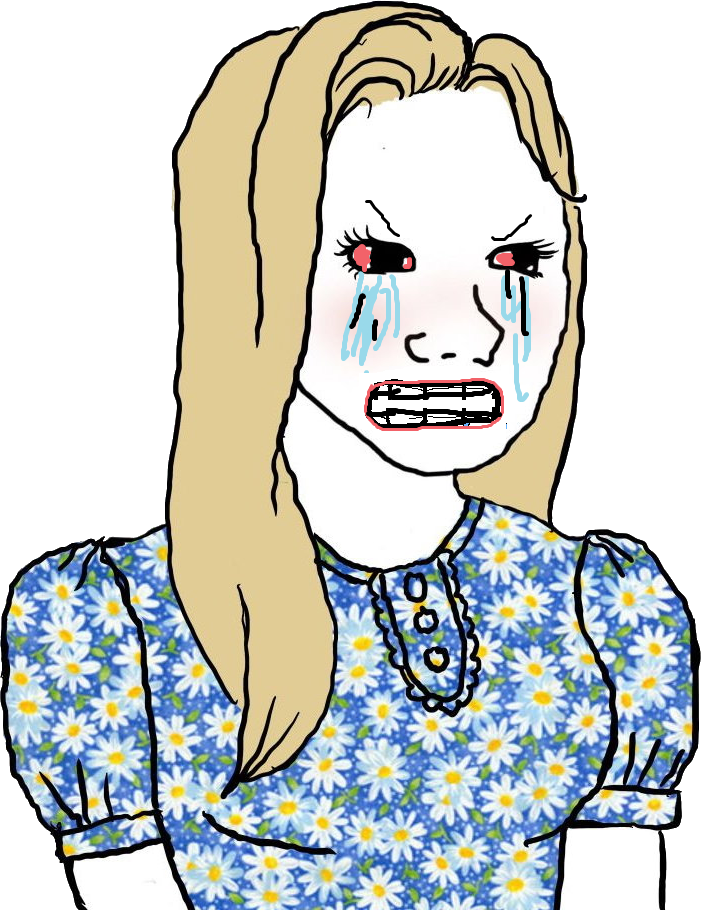
Label: 5_Trad_Wife